Question: How to add element to ChartIntakelist.
'''
List<MappingAccessRightModel> listAccessRights = new List<MappingAccessRightModel>();
foreach (var item in accessRights)
{
listAccessRights.Add(new MappingAccessRightModel
{
Application = item.Application,
ListAccessRights = new List<AccessRightModel> {
new AccessRightModel{
Application = item.Application,
Id = item.ID,
Name = item.Name,
ChartIntakelist = new List<ChartIntake>().Add(new ChartIntake{ChartIntakeID = item.ID , ChartIntakeName = item.Name})
}
}
});
}
public class AccessRightModel
{
public int Id { get; set; }
public string Name { get; set; }
public string Application { get; set; }
public string GroupName { get; set; }
public List<AccessRightModel> AccessRight { get; set; }
public List<ChartIntake> ChartIntakelist { get; set; }
}
public class ChartIntake
{
public int ChartIntakeID { get; set; }
public string ChartIntakeName { get; set; }
}
'''

The below image show the error which I am facing I want to add element of list inside the list element.
'listAccessRights' is the list which contain the 'chartIntakeList'-property .
I want to add element to 'ChartIntakeList'
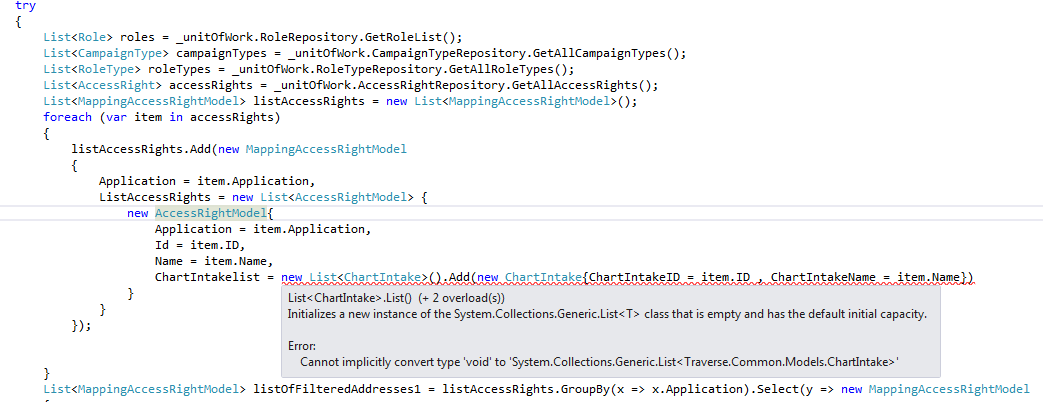
Answer: You need to use <URL> syntax. What you are currently trying to do is set your list to the result of the 'Add' method, which is 'void' - this won't work.
'''
ChartIntakelist = new List<ChartIntake>
{
new ChartIntake{ChartIntakeID = item.ID , ChartIntakeName = item.Name}
}
'''